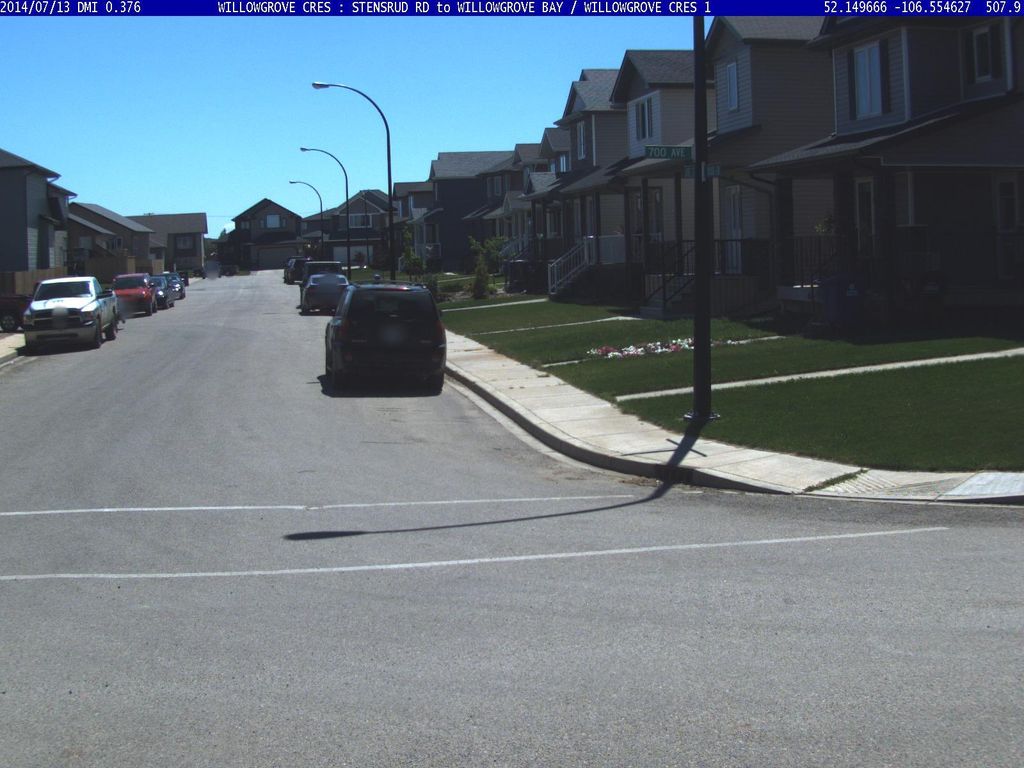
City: saskatoon